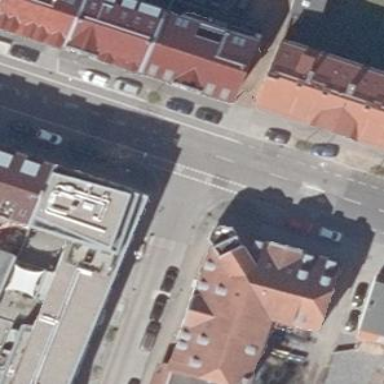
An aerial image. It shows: Building with gabled roof made of red roof tiles.